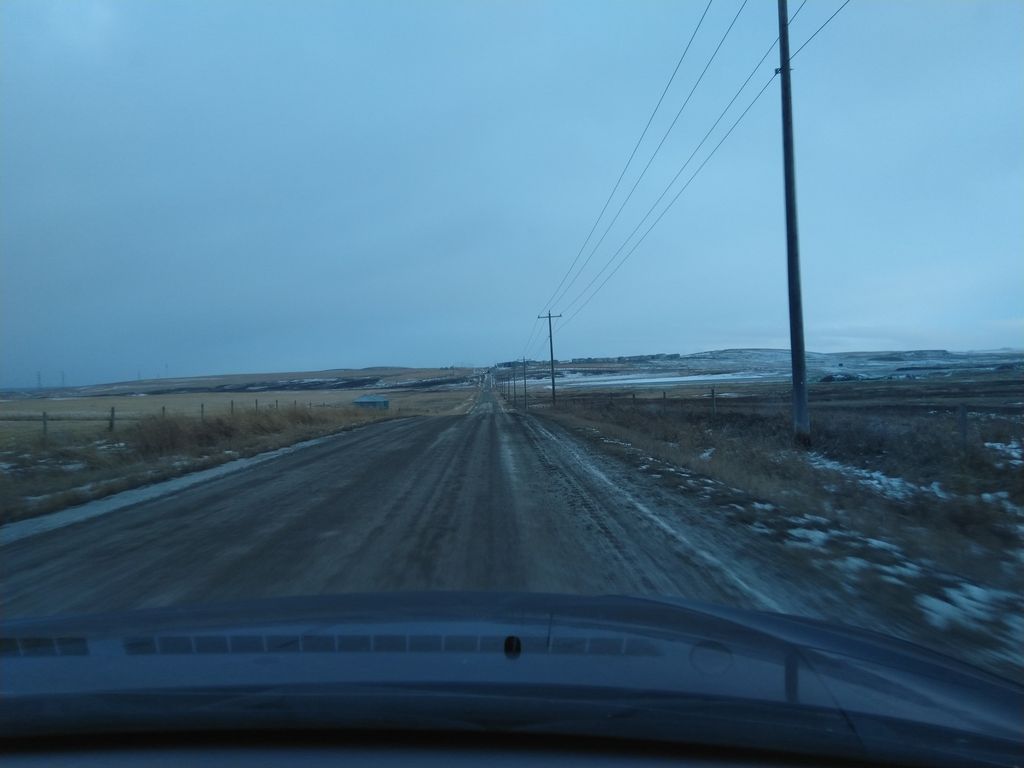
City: calgary